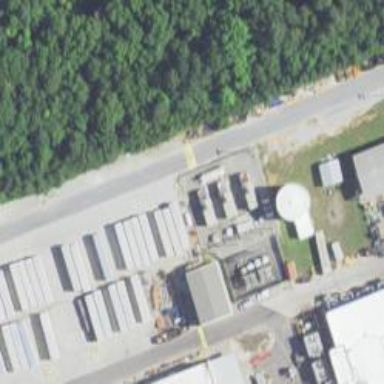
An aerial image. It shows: Generator for power supply.